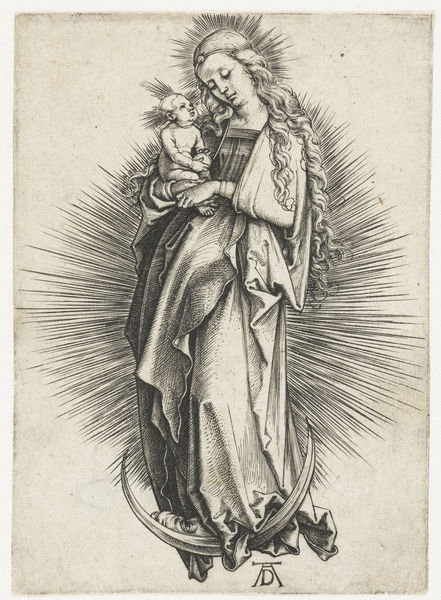
Titel: Maria met kind op de maansikkel
Künstler: Albrecht Dürer
Standort: Amsterdam
Institution: Rijksmuseum
Schlagwörter: umhang, frau, augen, stirnband, hände, sonne, gewand, lange haare, kind, locken, engel, papier, baby, leuchten, mond, strahlen, kohle, druck, sichel, stich, strahl, pergament, heiligenschein, christus, jesus, jesus christus, dürer, heilig, maria, madonna, ikone, christ, halo, aura, saint, holy